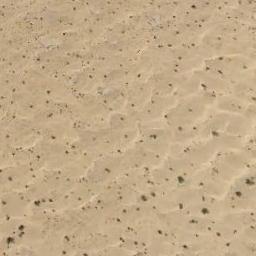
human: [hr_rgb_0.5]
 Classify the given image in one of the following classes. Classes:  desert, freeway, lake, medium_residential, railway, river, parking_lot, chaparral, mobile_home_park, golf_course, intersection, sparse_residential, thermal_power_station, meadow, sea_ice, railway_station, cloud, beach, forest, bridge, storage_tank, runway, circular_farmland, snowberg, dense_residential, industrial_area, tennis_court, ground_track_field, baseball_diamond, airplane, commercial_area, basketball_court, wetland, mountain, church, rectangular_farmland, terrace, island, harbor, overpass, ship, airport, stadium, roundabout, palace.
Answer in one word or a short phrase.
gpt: desert